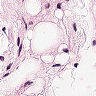
Metastatic tissue present: no